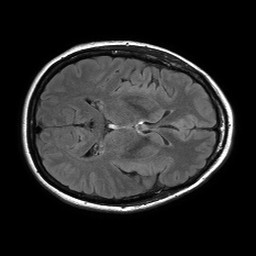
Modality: FLAIR
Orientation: axial
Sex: female
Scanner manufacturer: philips
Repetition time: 11 s
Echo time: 0.125 s